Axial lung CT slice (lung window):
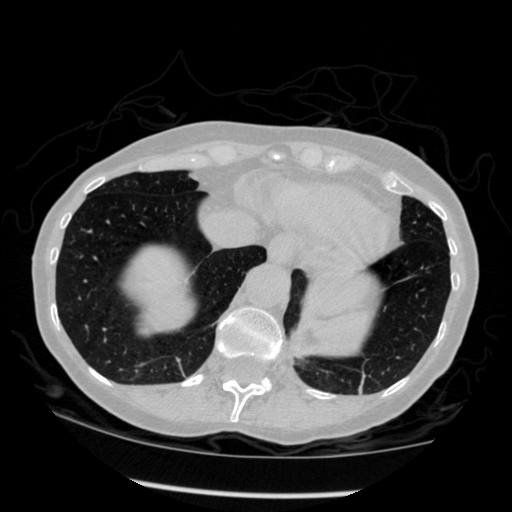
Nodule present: no